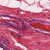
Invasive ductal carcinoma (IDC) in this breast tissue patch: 0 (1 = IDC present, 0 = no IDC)